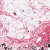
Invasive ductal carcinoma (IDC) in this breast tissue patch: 0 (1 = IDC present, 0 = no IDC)